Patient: sex M, age 69
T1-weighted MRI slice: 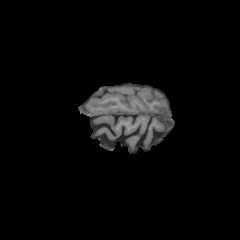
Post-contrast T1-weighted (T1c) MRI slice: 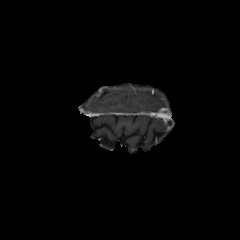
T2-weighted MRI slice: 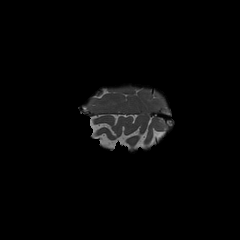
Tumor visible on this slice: no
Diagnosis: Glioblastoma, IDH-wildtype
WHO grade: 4